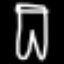
Label: pants